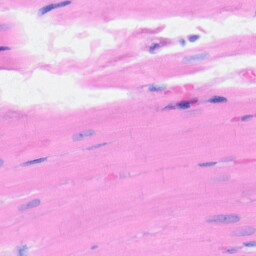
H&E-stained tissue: Heart